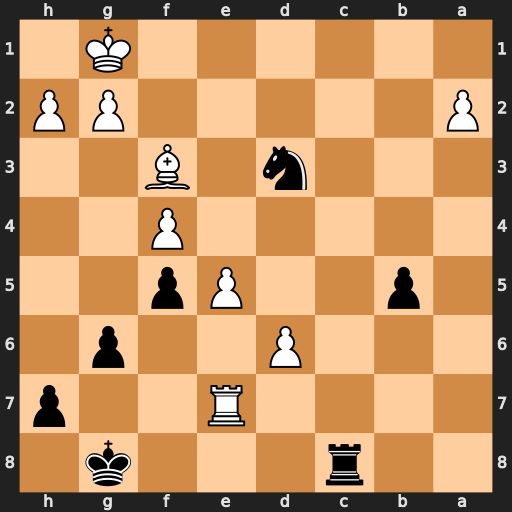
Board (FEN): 2r3k1/4R2p/3P2p1/1p2Pp2/5P2/3n1B2/P5PP/6K1
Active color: b
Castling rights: -
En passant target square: -
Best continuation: Rc1+ Bd1 Rxd1#